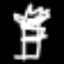
Label: palm tree